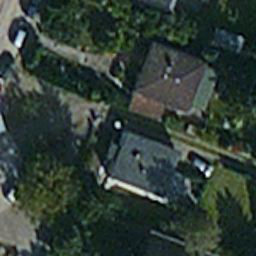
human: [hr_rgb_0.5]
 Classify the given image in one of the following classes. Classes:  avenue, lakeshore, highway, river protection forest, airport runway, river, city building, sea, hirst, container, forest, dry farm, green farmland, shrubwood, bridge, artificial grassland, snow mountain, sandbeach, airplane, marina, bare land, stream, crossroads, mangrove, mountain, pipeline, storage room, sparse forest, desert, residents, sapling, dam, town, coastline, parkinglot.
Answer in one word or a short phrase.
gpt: residents